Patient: sex F, age 59
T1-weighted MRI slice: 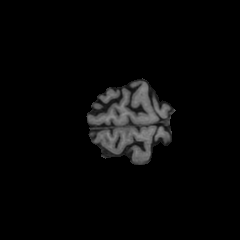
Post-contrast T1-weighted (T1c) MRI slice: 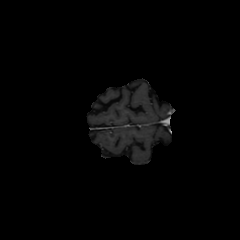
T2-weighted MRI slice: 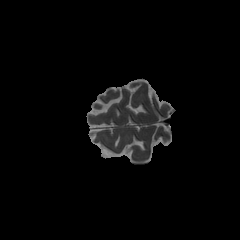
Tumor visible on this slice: no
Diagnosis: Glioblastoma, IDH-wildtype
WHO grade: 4